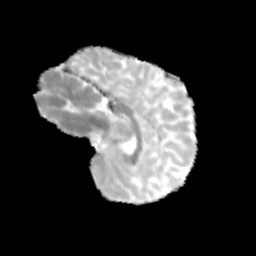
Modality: MD
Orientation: sagittal
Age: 13
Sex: male
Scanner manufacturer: siemens
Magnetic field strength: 3 T
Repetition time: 3.8 s
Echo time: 0.07 s